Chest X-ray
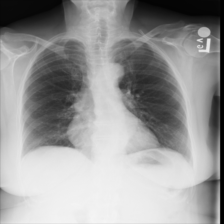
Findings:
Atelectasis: negative
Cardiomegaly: negative
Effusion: negative
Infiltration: negative
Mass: negative
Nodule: negative
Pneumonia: negative
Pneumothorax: negative
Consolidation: negative
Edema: negative
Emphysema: negative
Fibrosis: negative
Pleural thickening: negative
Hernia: negative